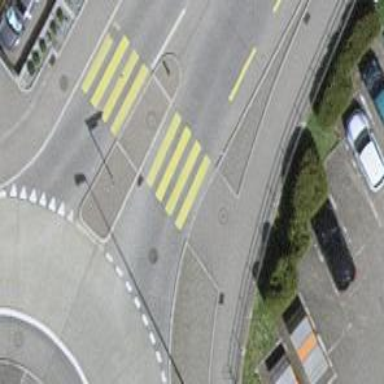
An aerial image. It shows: Uncontrolled zebra crossing with pedestrian island.